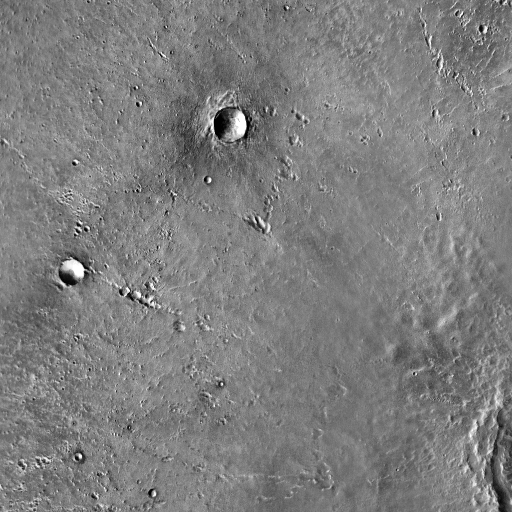
Crater classes present: Background, Other, Secondary